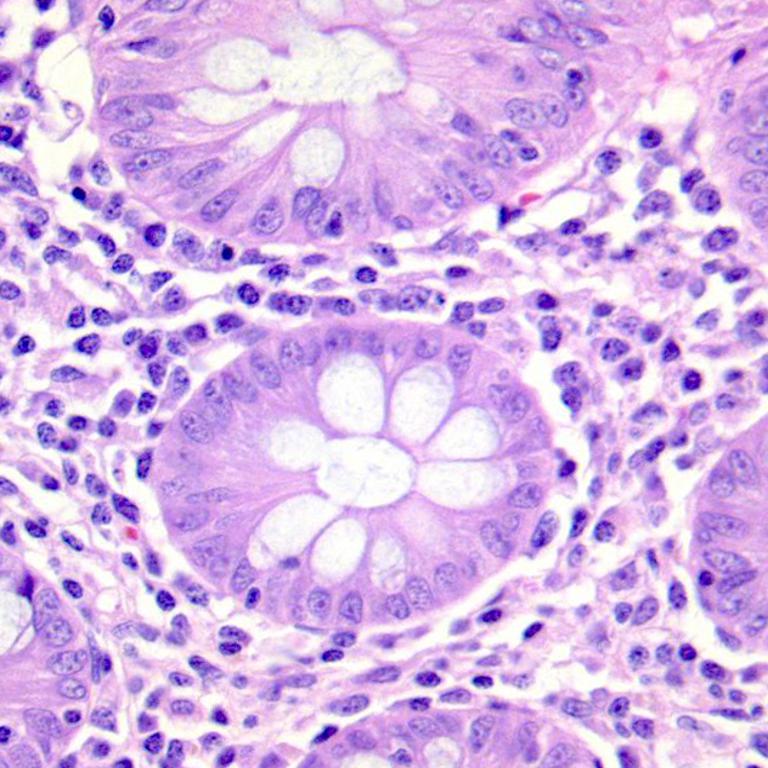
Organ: colon
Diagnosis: benign